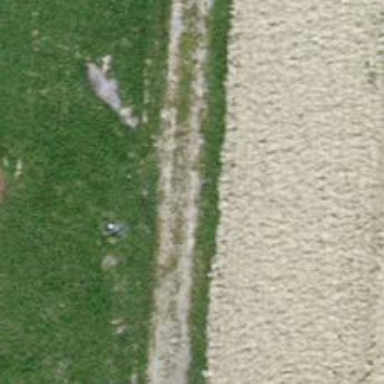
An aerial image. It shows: Grass track with grade5 tracktype.